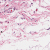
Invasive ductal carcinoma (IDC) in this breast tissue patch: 0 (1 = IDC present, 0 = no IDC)